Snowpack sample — Snodgrass Mountain, Crested Butte, Colorado (2/4/25, 12:06 PM MST)
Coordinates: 38.923, -106.968
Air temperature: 35 °F
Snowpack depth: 80 cm
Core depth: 50 cm
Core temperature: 30.2 °F
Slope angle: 14°, slope face: 78°
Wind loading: low
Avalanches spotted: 0
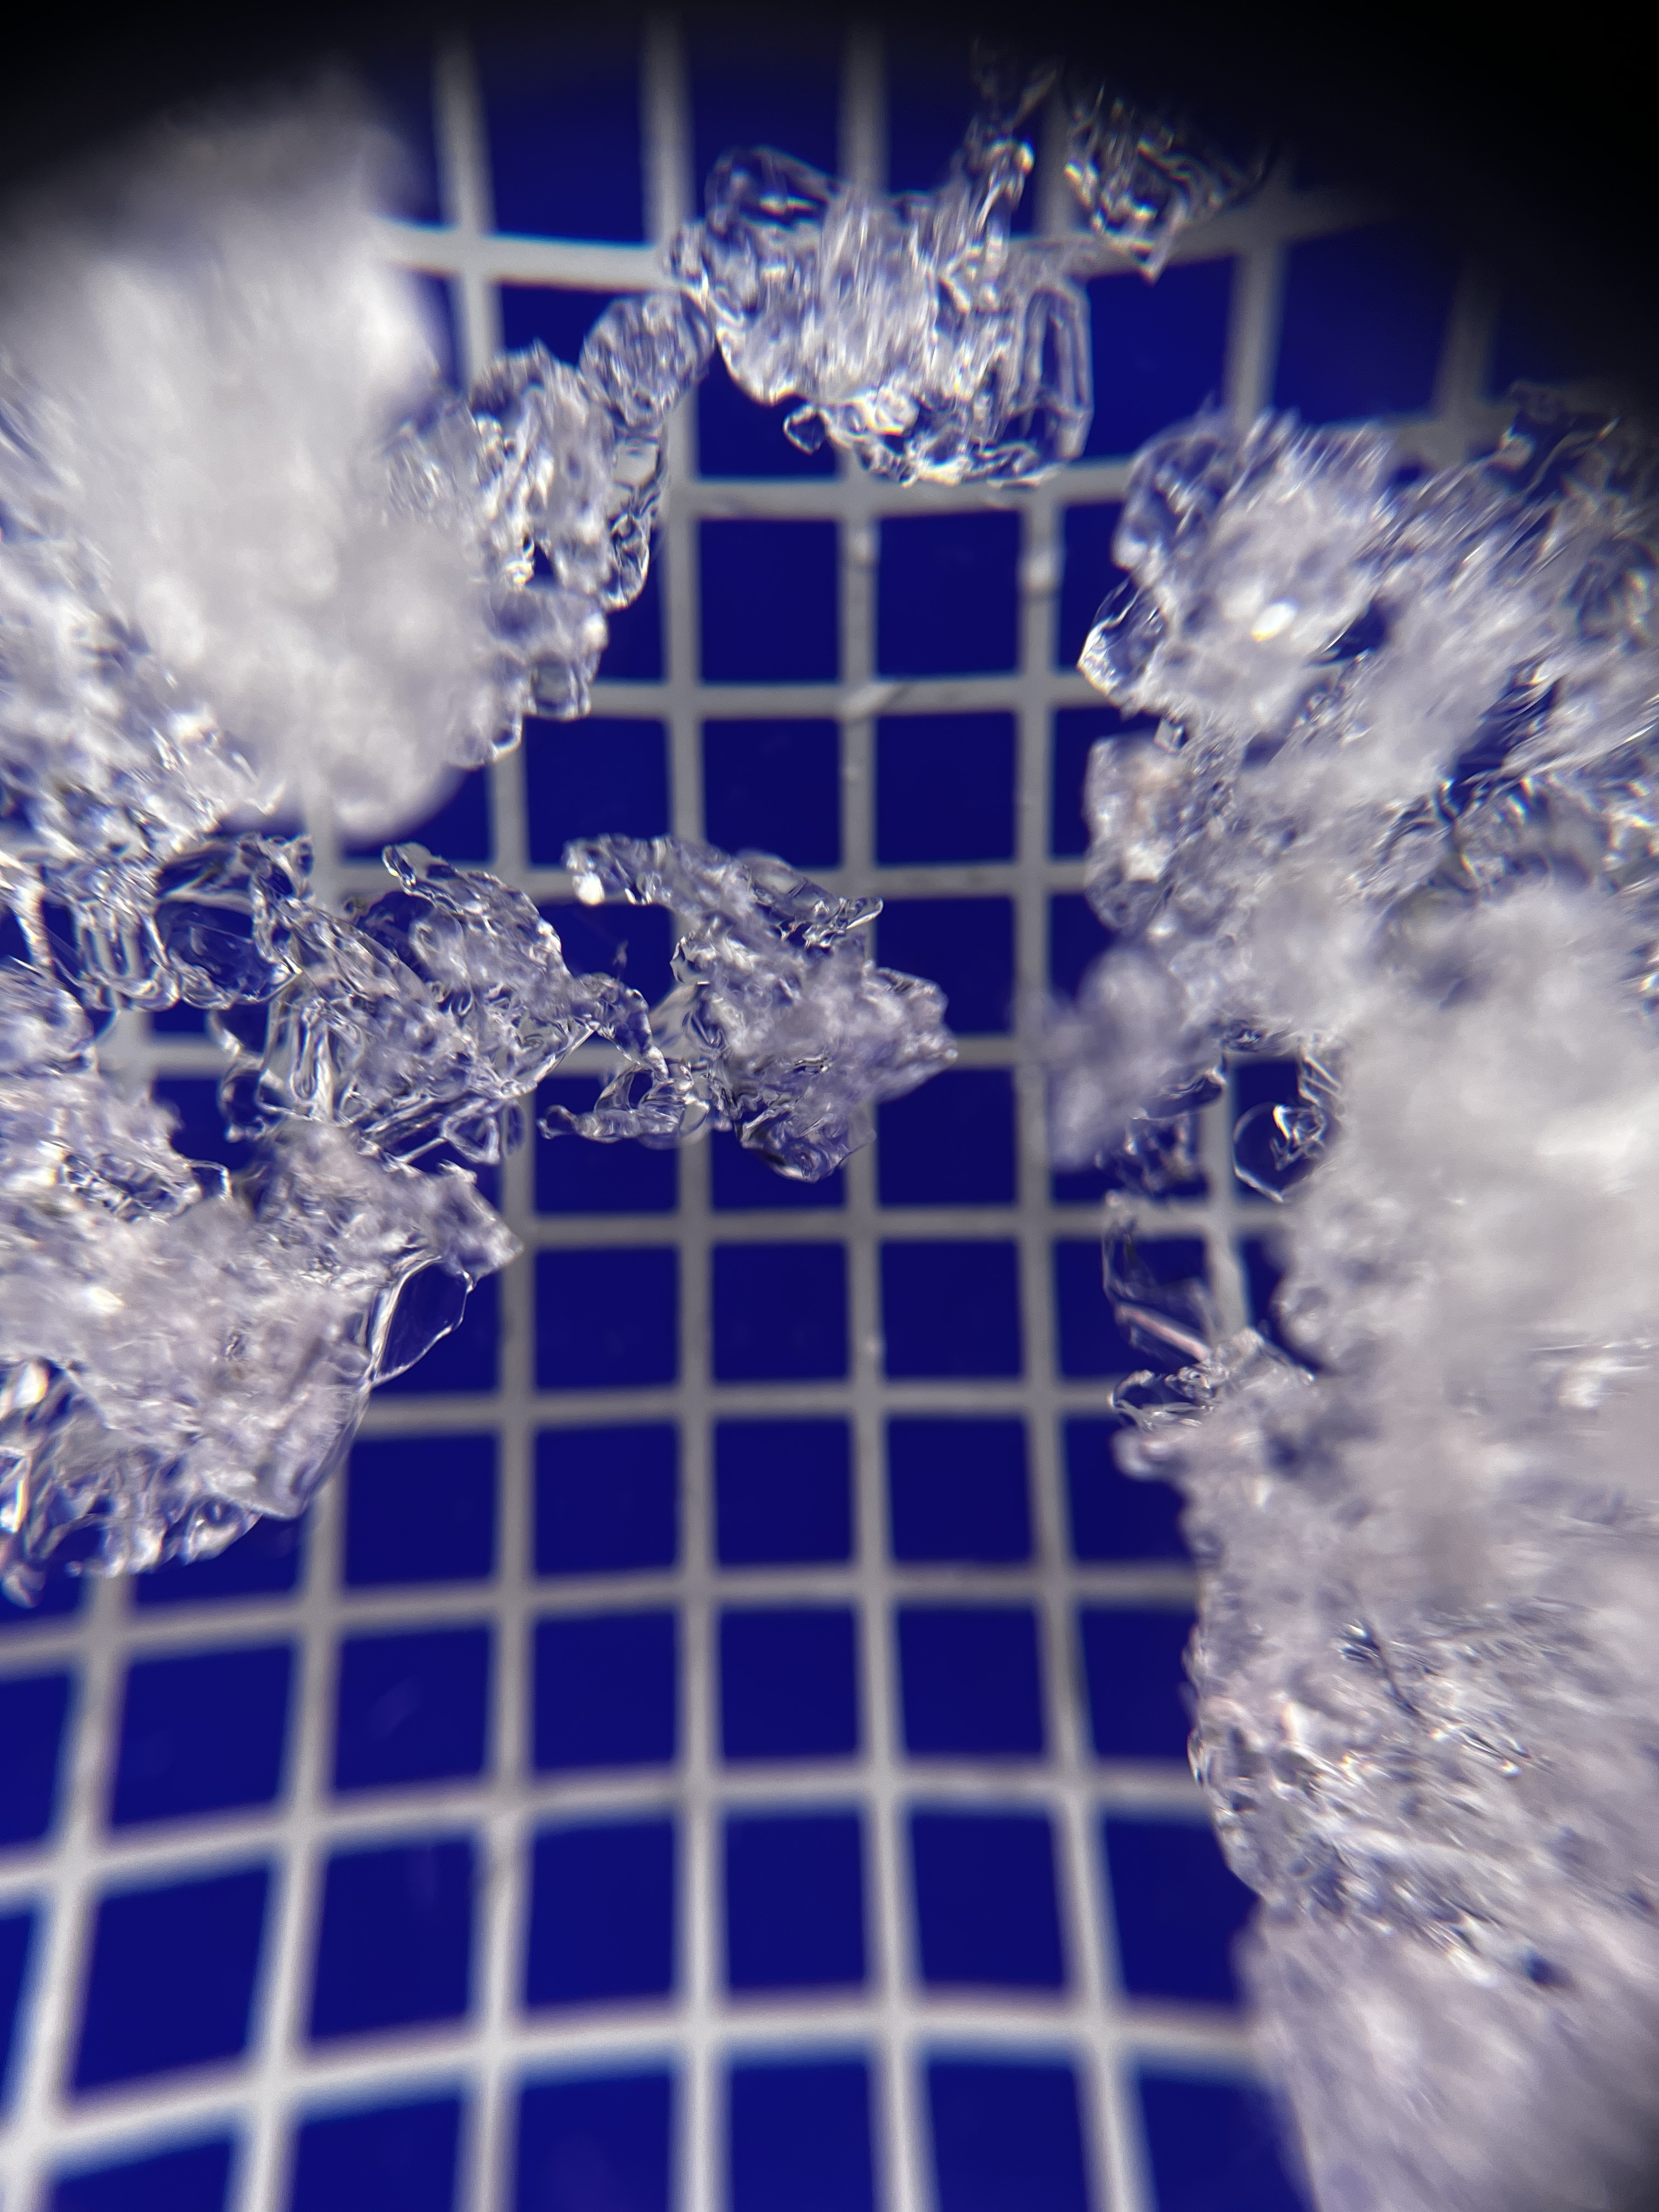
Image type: magnified_profile
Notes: No avalanches nearby, unusually warm weather for the last month reported by residents, Collected 25 yards from treeline